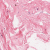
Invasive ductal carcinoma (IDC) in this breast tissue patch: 0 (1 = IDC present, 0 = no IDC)